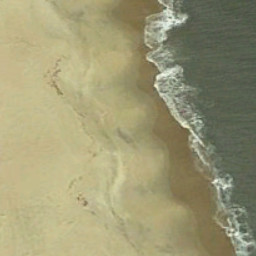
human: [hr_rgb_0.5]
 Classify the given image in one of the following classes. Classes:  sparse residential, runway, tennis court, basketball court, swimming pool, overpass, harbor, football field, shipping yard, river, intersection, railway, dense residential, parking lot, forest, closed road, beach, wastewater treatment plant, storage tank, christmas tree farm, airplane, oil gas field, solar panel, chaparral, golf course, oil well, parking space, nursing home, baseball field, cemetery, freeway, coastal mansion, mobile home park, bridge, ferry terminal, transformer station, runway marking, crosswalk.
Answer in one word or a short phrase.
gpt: beach